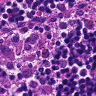
Metastatic tissue present: no